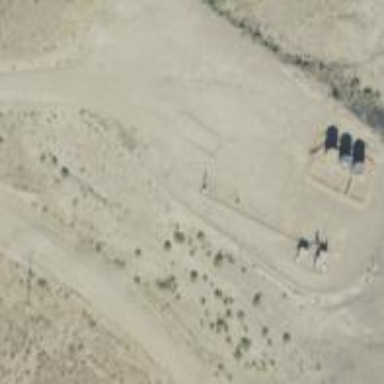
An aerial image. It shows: Petroleum well that is man-made.